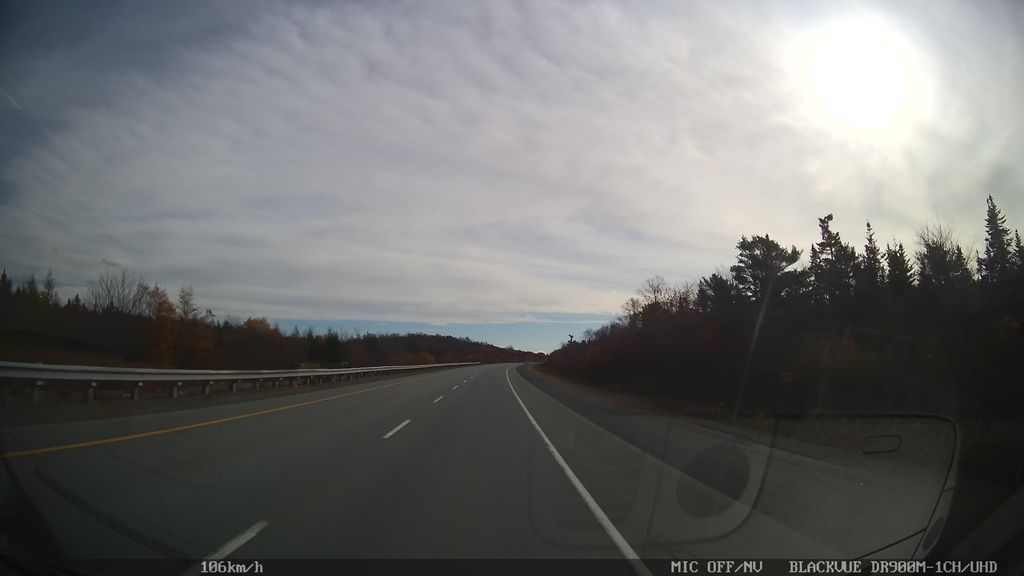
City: halifax